Question: I have an example of how I generate figures each containing 2 subplots (I have to generate hundreds):
'''
figure
axes('Position',[left1 bottom1 width1 height1]);
for i = 1:3:15
... code to generate upper figure
end
axes('Position',[left2 bottom2 width2 height2]);
for j = 5:9
... code to generate bottom figure
end
'''
According to the 'for' loops, I should obtain 5 figures like the one down, but I only get one (the last one) and I really don't know why:

Anyone has any idea how to optimize my code to generate all the figures and also save them as .png or .jpg?
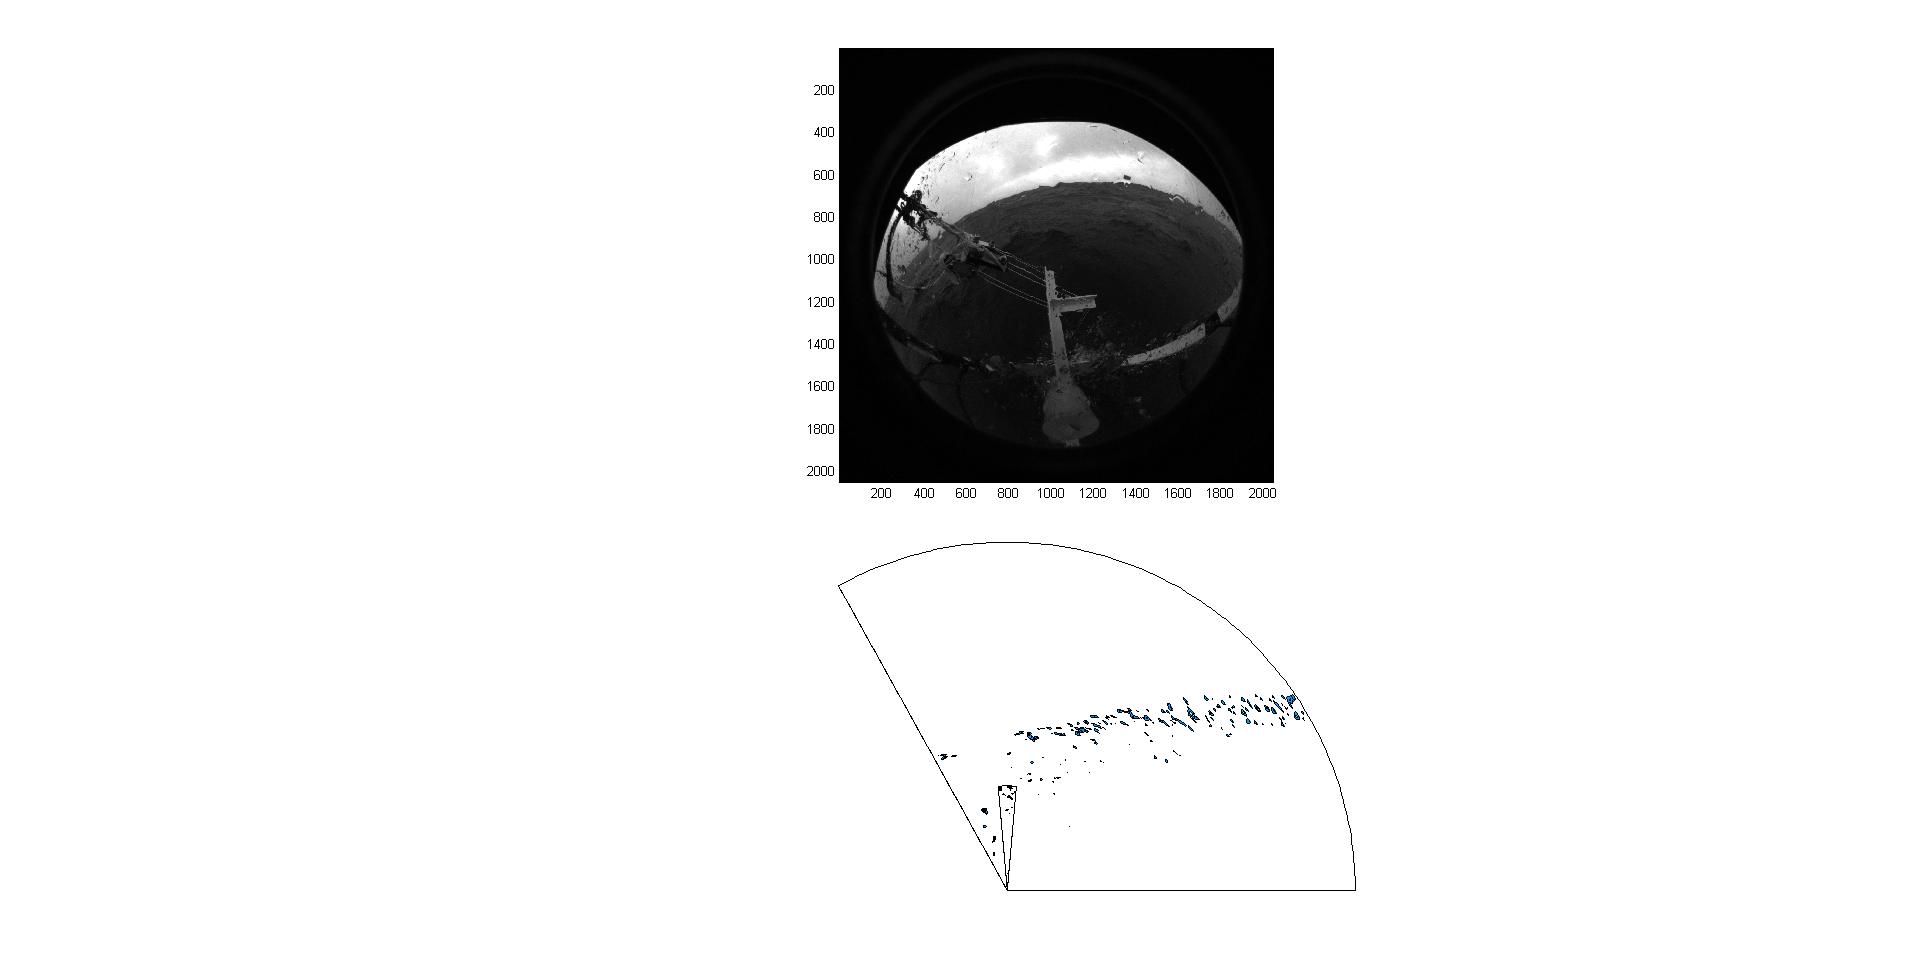
Answer: I guess this is what you need.
If you want Upper Images and Bottom Images in 2 separate figures:
'''
f1 = figure();
count = 1; %Temporary value
axes('Position',[left1 bottom1 width1 height1]);
for i = 1:3:15
subplot(1,5,count);
....code to generate upper figure
count = count+1;
end
f2 = figure();
count = 1; %Temporary value
axes('Position',[left2 bottom2 width2 height2]);
for j = 5:9
subplot(1,5,count);
....code to generate bottom figure
count = count+1;
end
saveas(f1, 'image1.png');
saveas(f2, 'image2.png');
'''
If you want Upper Images and Bottom Images in same figure:
'''
f1 = figure();
count = 1; %Temporary value
axes('Position',[left1 bottom1 width1 height1]);
for i = 1:3:15
subplot(2,5,count);
....code to generate upper figure
count = count+1;
end
count = 6; %Temporary value
axes('Position',[left2 bottom2 width2 height2]);
for j = 5:9
subplot(2,5,count);
....code to generate bottom figure
count = count+1;
end
saveas(f1, 'image.png');
'''
If you only need one Upper Image and Bottom Image in one figure:
'''
a = 1:3:15;
b = 5:9;
for k = 1:5
f = figure(k);
subplot(2,1,1);
axes('Position',[left1 bottom1 width1 height1]);
i = a(k);
... code to generate upper figure
subplot(2,1,2);
axes('Position',[left2 bottom2 width2 height2]);
j = b(k);
... code to generate bottom figure
print('-dpng','-r800',sprintf('image%d.png',k));
end
'''